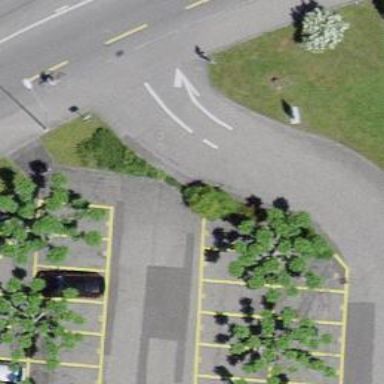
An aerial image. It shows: Parking aisle designated as service road.